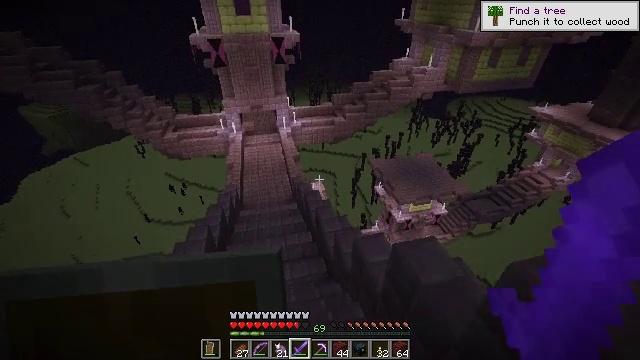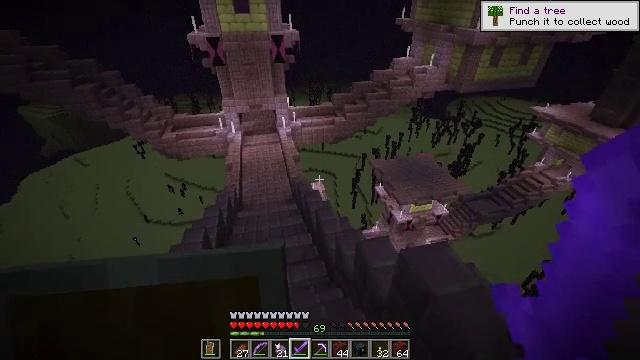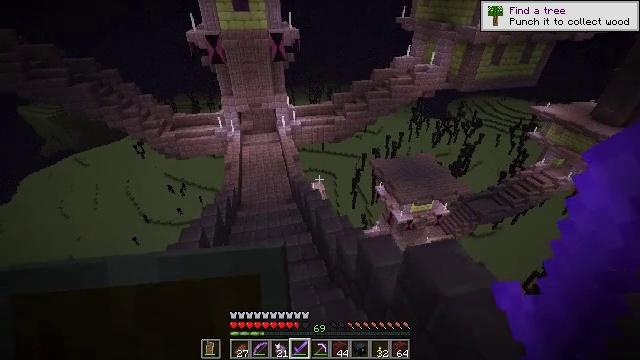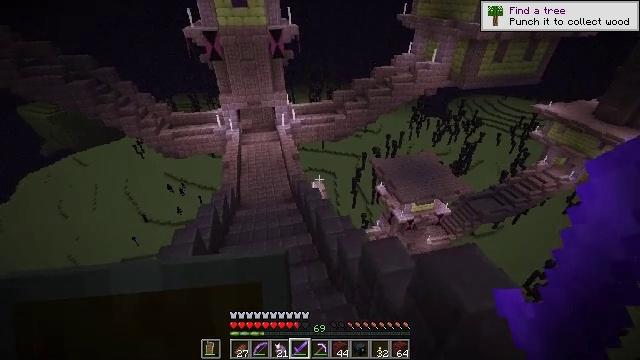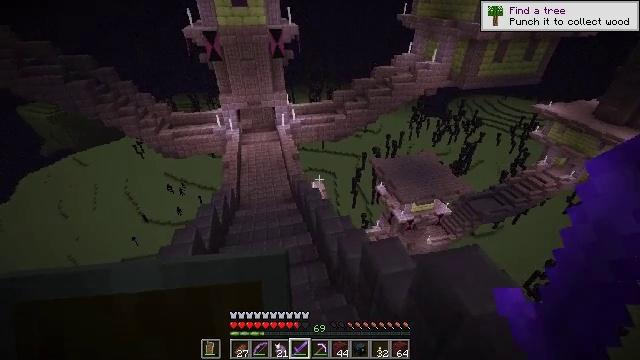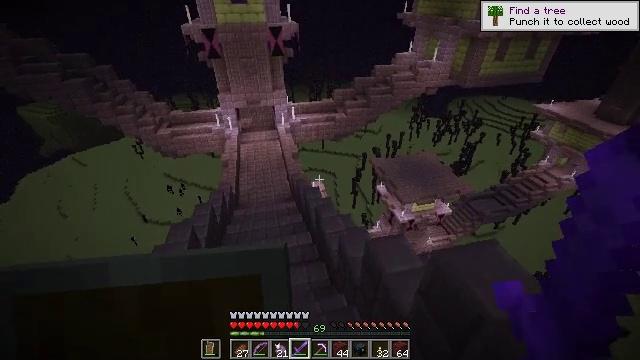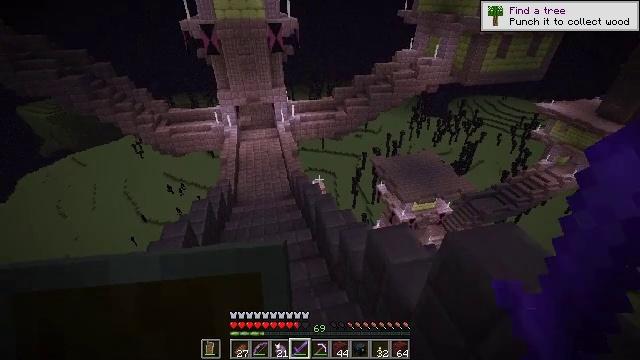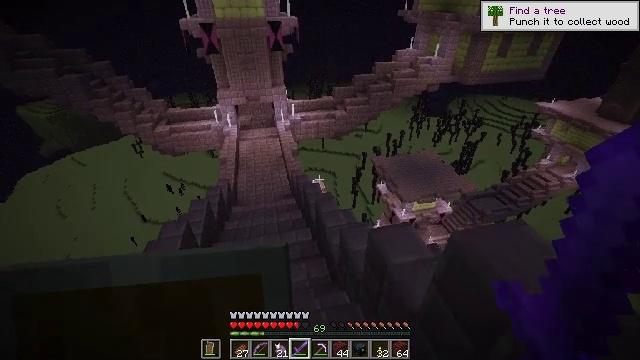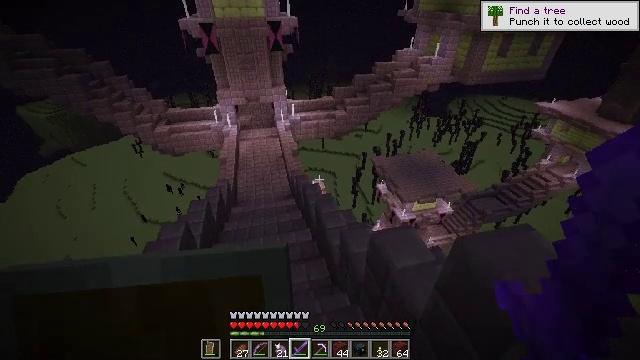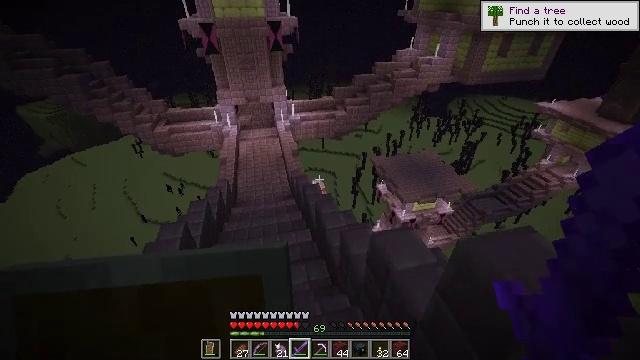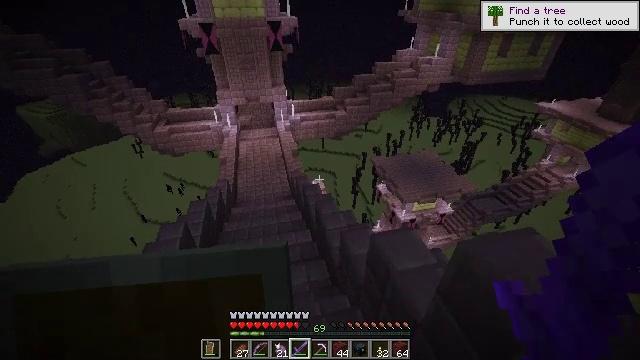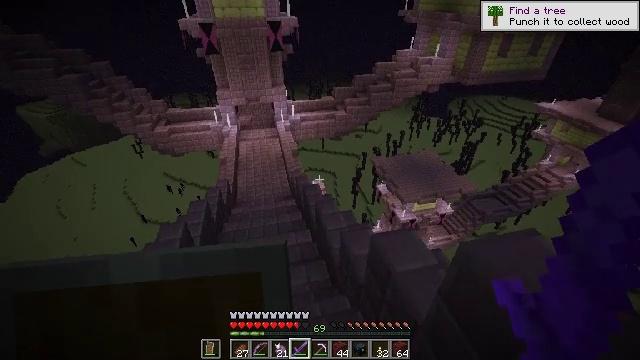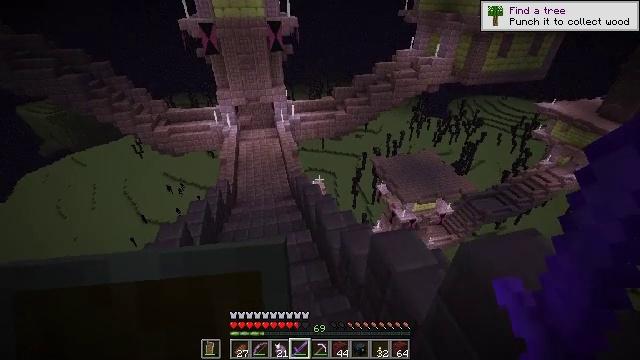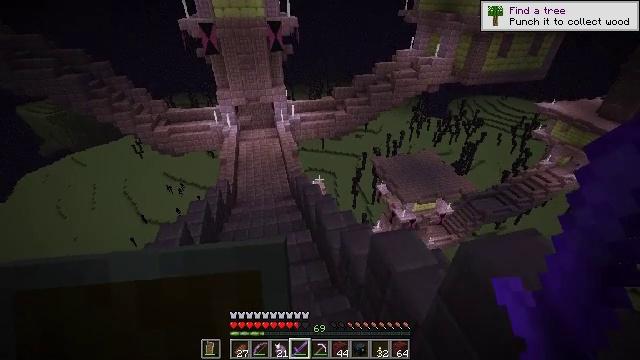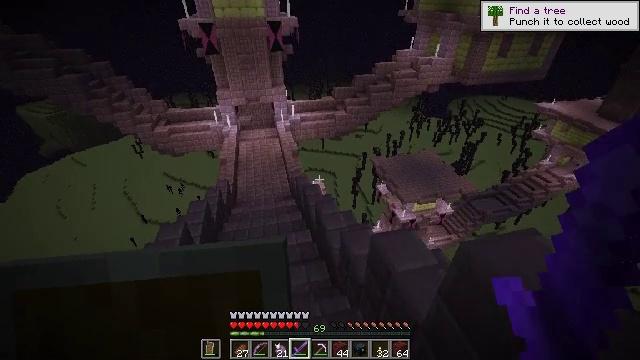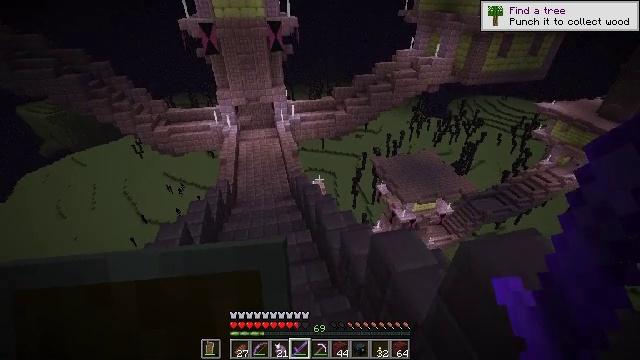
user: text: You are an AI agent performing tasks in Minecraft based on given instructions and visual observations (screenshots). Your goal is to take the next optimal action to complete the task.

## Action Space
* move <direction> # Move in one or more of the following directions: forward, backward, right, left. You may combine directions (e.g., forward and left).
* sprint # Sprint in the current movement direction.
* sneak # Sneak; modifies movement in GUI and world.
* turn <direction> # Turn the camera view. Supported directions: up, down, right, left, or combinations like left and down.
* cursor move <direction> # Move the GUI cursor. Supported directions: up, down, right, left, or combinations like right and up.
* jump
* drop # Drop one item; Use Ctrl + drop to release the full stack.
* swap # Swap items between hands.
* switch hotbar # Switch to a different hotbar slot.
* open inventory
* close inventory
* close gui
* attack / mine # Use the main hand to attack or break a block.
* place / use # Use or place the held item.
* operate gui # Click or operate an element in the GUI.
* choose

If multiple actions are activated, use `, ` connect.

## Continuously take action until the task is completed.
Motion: motion action
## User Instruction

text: Combat the enderman.
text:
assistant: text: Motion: move forward
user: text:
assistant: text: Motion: move forward
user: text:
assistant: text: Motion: no_op
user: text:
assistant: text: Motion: no_op
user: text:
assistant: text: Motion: no_op
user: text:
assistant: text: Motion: no_op
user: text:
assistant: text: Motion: no_op
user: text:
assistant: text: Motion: no_op
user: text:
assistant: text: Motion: no_op
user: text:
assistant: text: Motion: no_op
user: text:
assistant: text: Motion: no_op
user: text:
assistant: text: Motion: no_op
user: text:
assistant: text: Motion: no_op
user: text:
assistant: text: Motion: no_op
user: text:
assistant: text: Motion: no_op
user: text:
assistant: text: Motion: turn left and up
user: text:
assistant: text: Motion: turn left and up
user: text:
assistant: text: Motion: no_op
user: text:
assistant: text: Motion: no_op
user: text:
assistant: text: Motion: turn down
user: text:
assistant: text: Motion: turn down
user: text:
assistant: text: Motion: turn down
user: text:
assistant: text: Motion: turn down
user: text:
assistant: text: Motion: no_op
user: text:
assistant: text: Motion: no_op
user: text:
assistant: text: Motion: no_op
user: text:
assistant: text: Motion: no_op
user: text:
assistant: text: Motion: no_op
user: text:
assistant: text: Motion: no_op
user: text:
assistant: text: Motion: no_op